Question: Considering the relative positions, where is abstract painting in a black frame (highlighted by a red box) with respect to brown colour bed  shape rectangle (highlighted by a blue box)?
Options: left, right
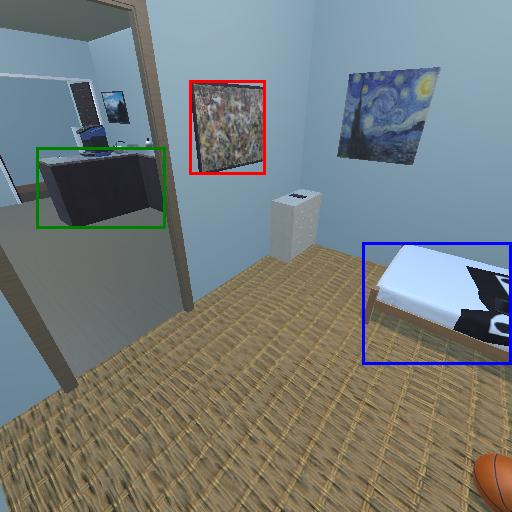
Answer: left